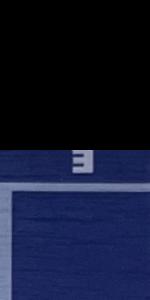
Label: Empty